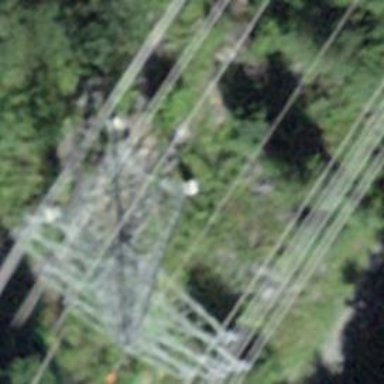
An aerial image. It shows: Power line with eight cables.